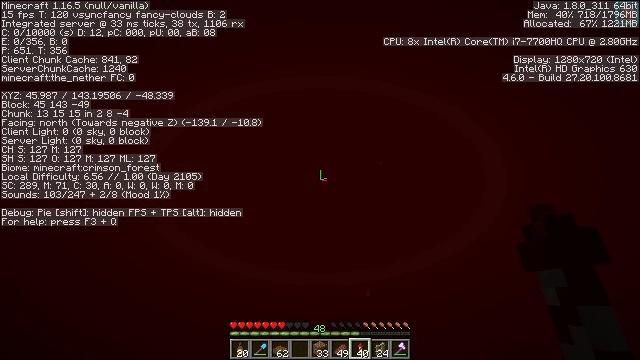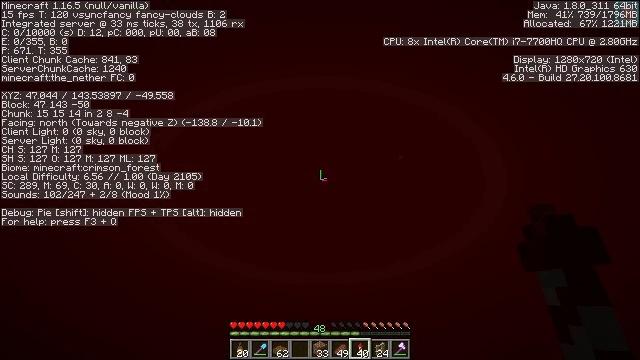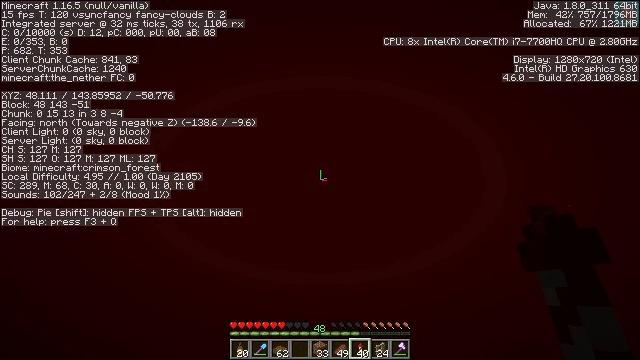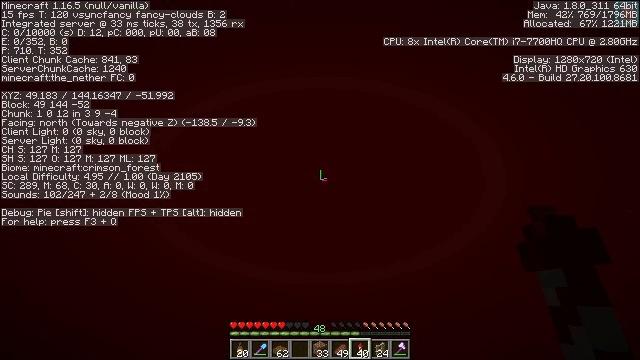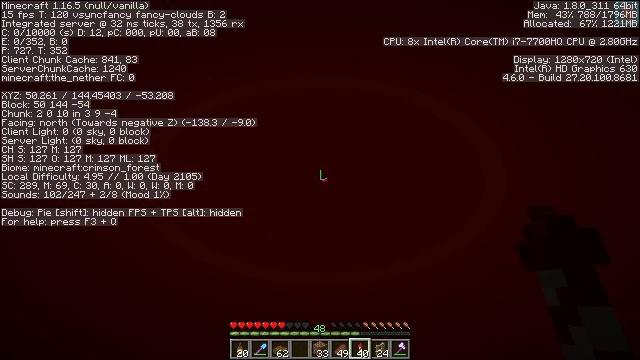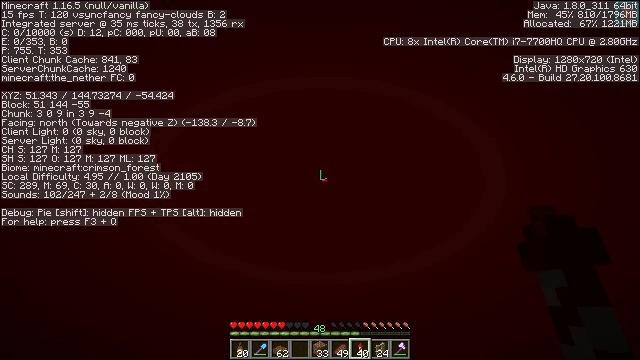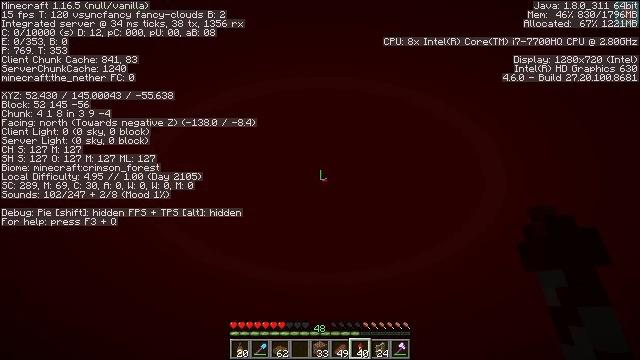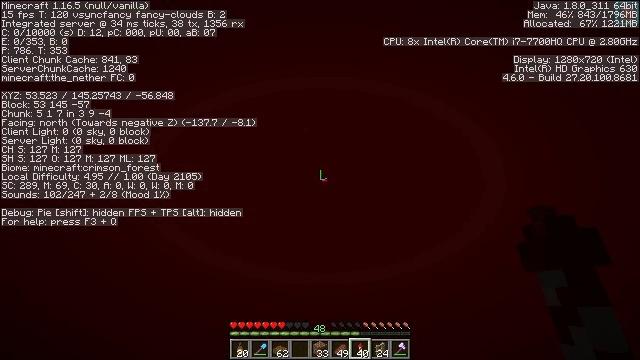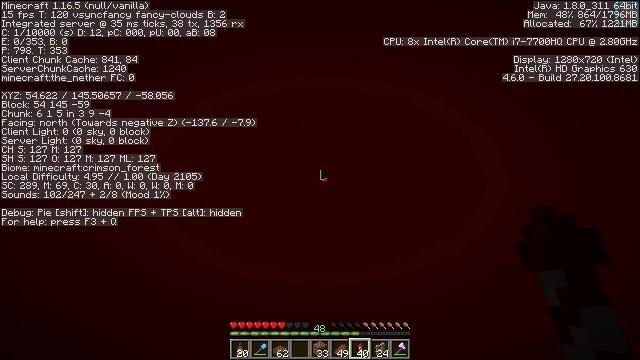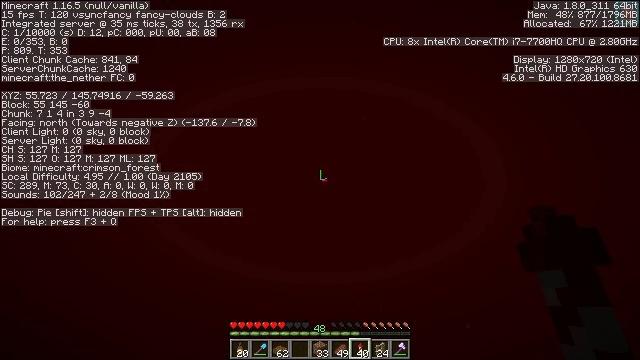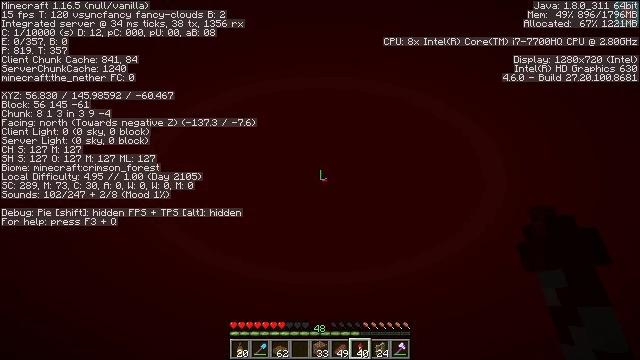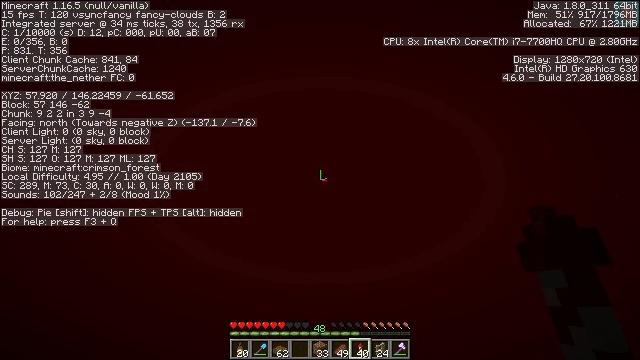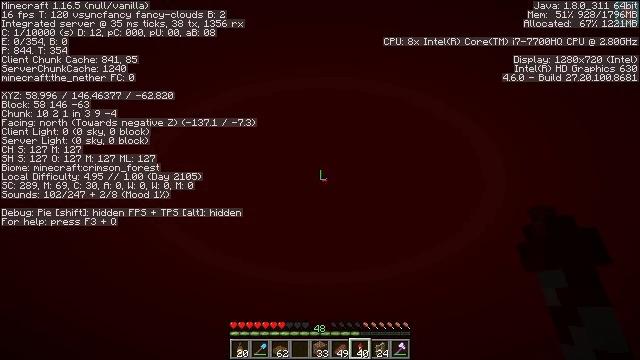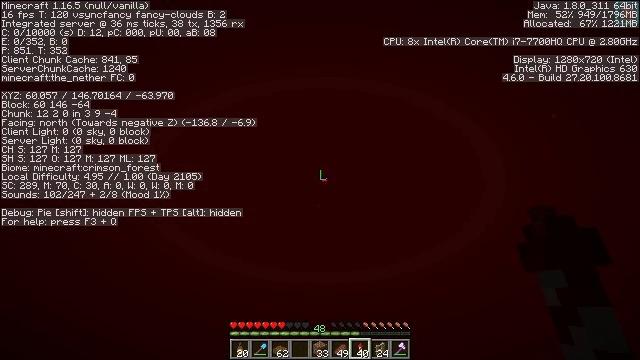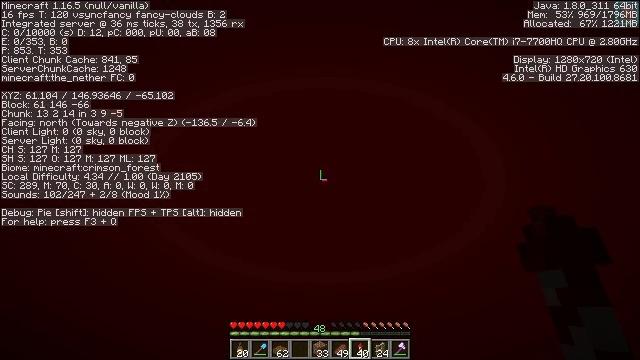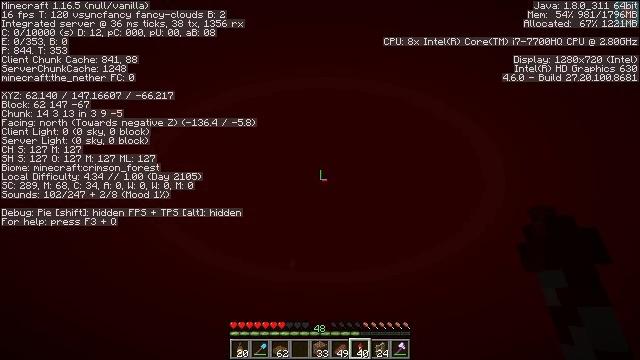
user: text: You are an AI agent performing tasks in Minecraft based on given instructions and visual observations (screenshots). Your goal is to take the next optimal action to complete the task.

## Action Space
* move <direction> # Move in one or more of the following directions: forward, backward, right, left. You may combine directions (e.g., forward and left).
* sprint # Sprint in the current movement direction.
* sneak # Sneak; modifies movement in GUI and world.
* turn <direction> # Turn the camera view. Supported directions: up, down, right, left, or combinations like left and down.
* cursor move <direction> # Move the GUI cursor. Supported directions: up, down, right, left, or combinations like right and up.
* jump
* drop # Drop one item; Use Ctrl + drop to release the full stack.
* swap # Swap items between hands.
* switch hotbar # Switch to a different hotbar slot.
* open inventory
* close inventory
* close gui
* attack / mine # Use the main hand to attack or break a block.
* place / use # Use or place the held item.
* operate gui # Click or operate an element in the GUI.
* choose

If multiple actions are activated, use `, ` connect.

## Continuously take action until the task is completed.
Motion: motion action
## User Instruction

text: Gather the spruce slab by holding left button.
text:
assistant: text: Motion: no_op
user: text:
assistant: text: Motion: no_op
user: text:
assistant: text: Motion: no_op
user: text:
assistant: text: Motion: no_op
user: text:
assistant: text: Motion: no_op
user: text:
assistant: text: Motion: no_op
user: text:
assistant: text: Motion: no_op
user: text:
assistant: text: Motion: no_op
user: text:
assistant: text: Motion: no_op
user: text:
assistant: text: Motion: no_op
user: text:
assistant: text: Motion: no_op
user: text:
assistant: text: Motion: no_op
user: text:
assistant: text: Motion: no_op
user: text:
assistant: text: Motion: no_op
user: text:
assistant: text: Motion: no_op
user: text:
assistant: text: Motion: no_op
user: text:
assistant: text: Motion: no_op
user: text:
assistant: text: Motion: no_op
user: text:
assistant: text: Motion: no_op
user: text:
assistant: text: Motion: no_op
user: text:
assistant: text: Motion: no_op
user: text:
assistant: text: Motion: no_op
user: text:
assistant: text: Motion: no_op
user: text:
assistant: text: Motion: no_op
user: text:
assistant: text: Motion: no_op
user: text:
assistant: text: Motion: no_op
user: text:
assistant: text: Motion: no_op
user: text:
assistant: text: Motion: no_op
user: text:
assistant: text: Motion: no_op
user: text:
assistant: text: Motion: turn left and down